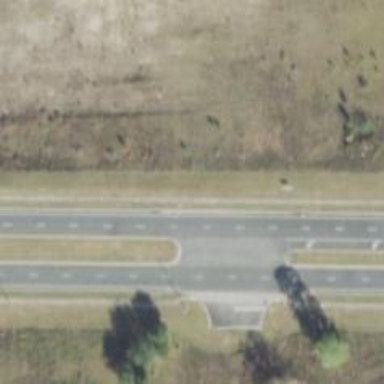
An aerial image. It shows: Tertiary link road.